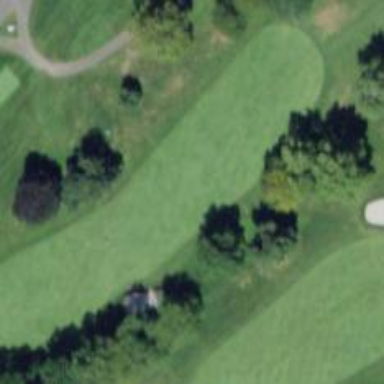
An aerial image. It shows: Golf hole.